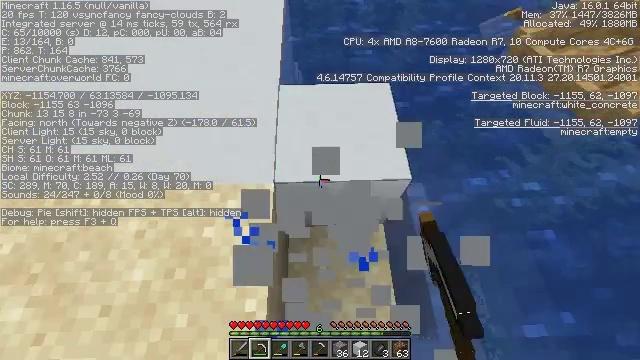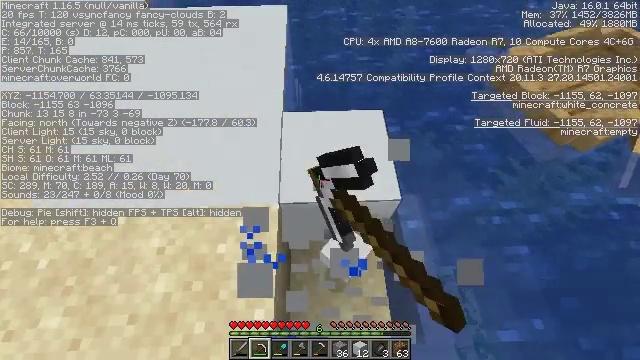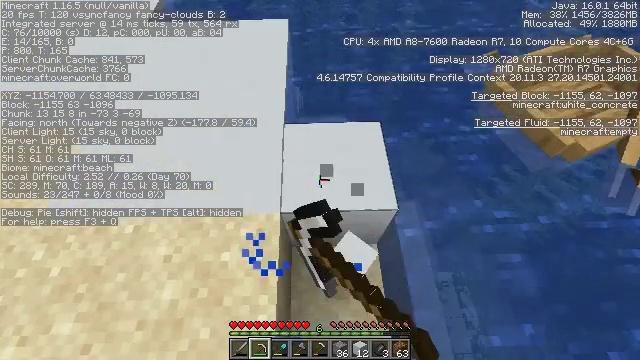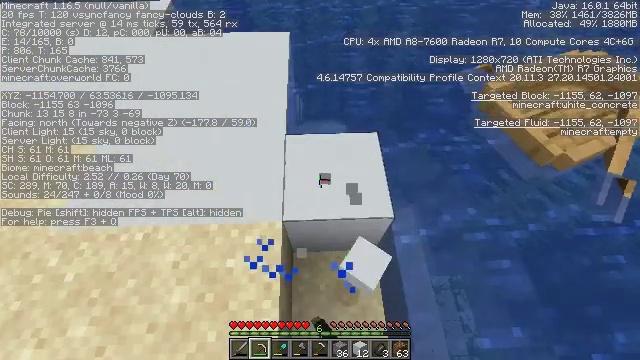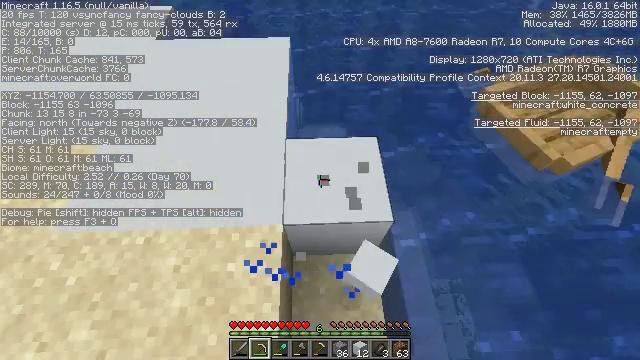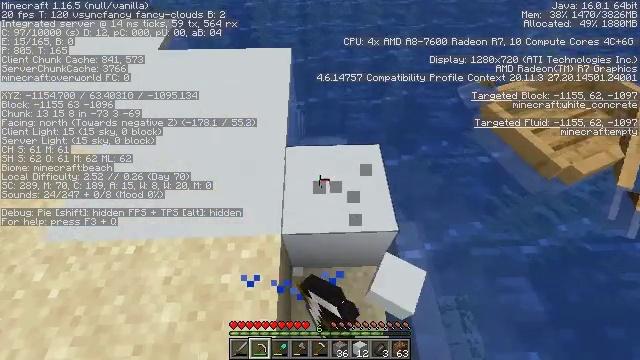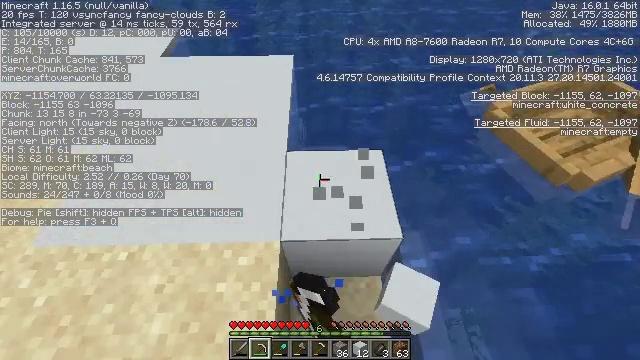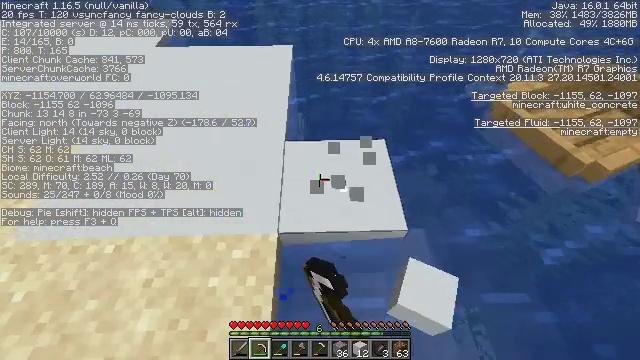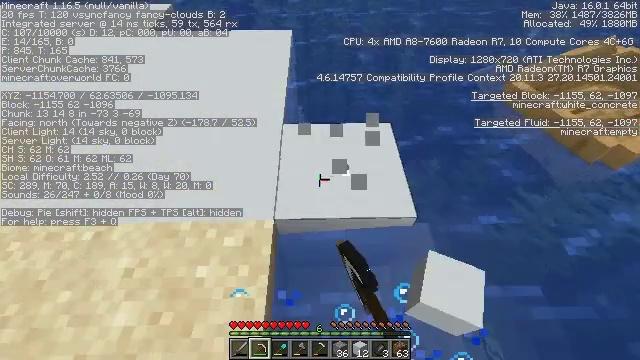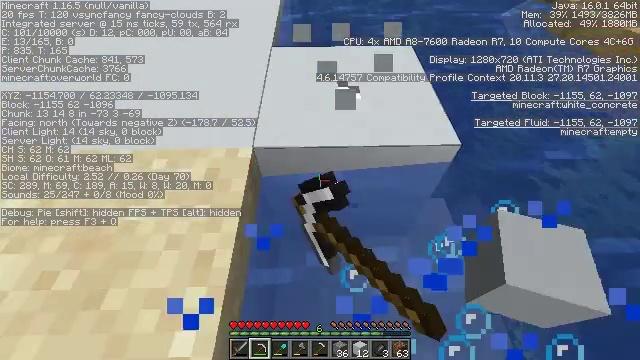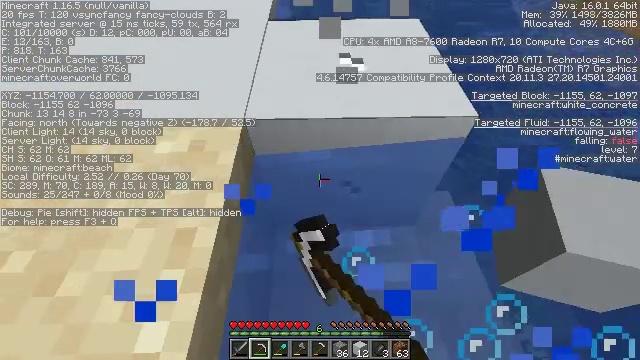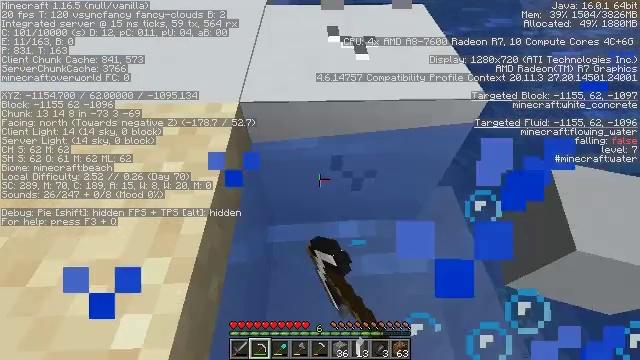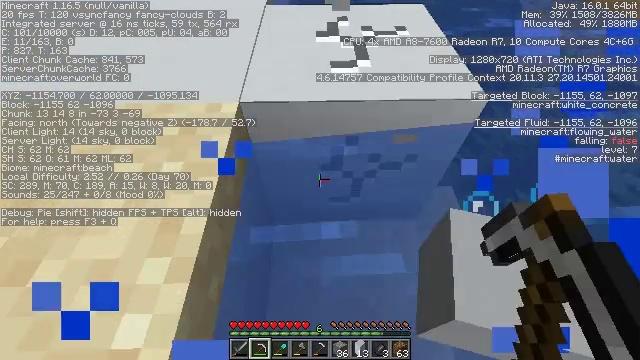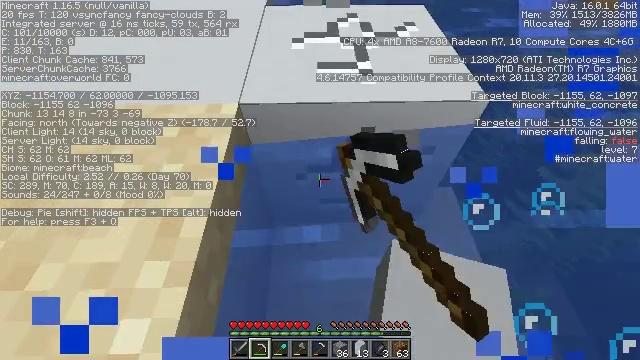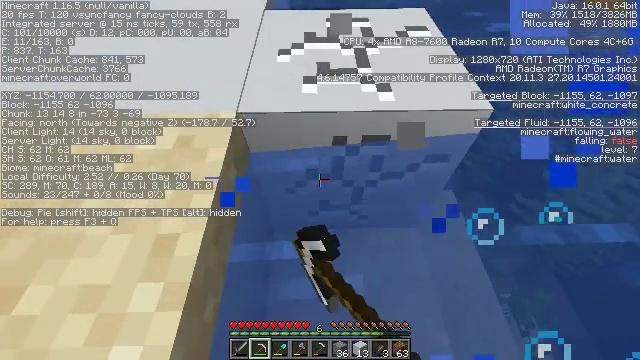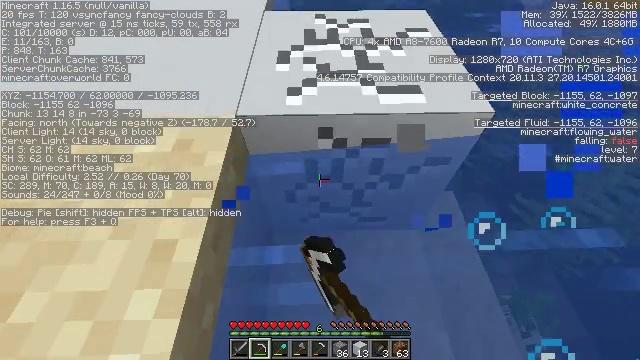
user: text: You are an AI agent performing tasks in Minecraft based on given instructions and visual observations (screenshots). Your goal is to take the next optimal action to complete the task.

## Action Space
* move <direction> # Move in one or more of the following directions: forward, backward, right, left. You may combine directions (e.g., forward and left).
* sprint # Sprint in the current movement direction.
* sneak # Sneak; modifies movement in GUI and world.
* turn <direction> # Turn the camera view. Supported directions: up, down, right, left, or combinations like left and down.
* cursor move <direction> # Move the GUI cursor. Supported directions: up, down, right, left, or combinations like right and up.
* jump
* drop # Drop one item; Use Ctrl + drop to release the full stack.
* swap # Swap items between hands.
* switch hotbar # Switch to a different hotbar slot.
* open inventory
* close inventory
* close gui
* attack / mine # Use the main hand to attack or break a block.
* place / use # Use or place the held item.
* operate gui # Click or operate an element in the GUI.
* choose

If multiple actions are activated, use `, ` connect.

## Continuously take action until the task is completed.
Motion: motion action
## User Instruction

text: Attack the white concrete block to obtain it.
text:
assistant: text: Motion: turn up, attack / mine
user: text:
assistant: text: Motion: attack / mine
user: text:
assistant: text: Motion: attack / mine
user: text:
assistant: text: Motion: attack / mine
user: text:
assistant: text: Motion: turn up, attack / mine
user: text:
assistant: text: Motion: turn up, attack / mine
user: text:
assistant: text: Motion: attack / mine
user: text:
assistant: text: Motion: attack / mine
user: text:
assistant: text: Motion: attack / mine
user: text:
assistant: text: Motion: attack / mine
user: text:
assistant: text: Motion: attack / mine
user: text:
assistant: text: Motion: attack / mine
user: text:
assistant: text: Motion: move forward, attack / mine
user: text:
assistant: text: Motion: move forward, attack / mine
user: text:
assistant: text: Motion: move forward, attack / mine
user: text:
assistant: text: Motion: move forward, attack / mine
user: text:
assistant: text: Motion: move forward, attack / mine
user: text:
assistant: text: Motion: move forward, attack / mine
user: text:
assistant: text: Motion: move forward, attack / mine
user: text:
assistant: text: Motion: move forward, turn left and down, attack / mine
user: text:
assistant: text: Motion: turn left and down, attack / mine
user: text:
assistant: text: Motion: attack / mine
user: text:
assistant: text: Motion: move forward, attack / mine
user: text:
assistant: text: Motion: move forward, turn left, attack / mine
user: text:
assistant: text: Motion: move forward, turn left and up, attack / mine
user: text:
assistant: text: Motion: move forward, turn left and up, attack / mine
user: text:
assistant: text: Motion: move forward, turn left and up, attack / mine
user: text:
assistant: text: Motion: move forward, turn left, attack / mine
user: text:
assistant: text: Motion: move forward, turn left, attack / mine
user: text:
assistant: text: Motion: turn left, attack / mine